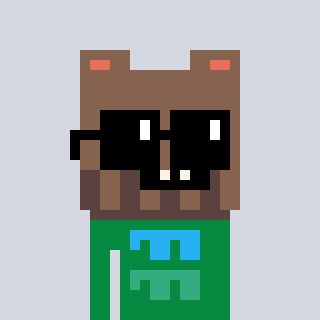
a pixel art character with square black sunglasses, a bear-shaped head and a green-colored body on a cool background